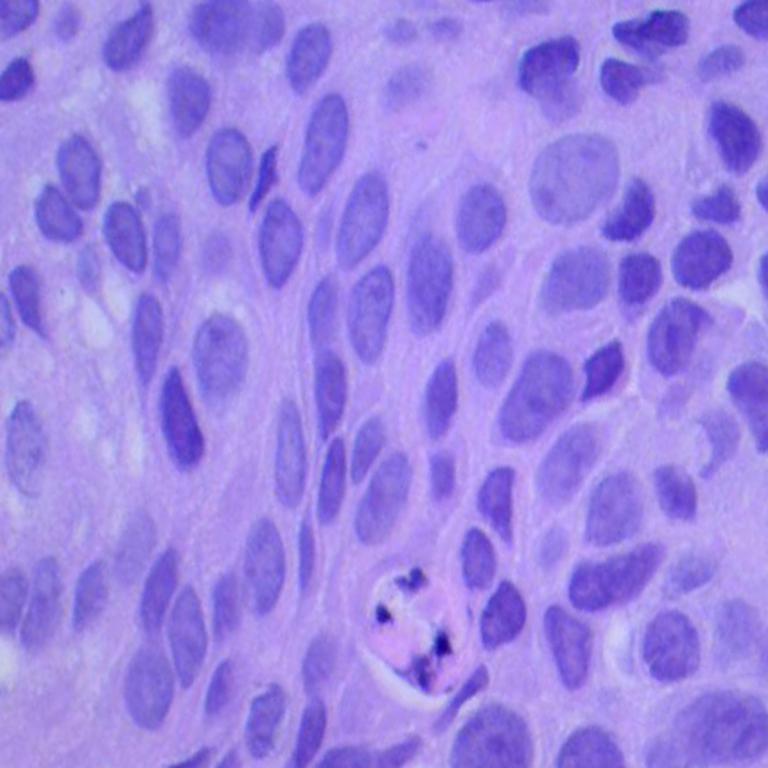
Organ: lung
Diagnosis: squamous carcinomas